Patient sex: F
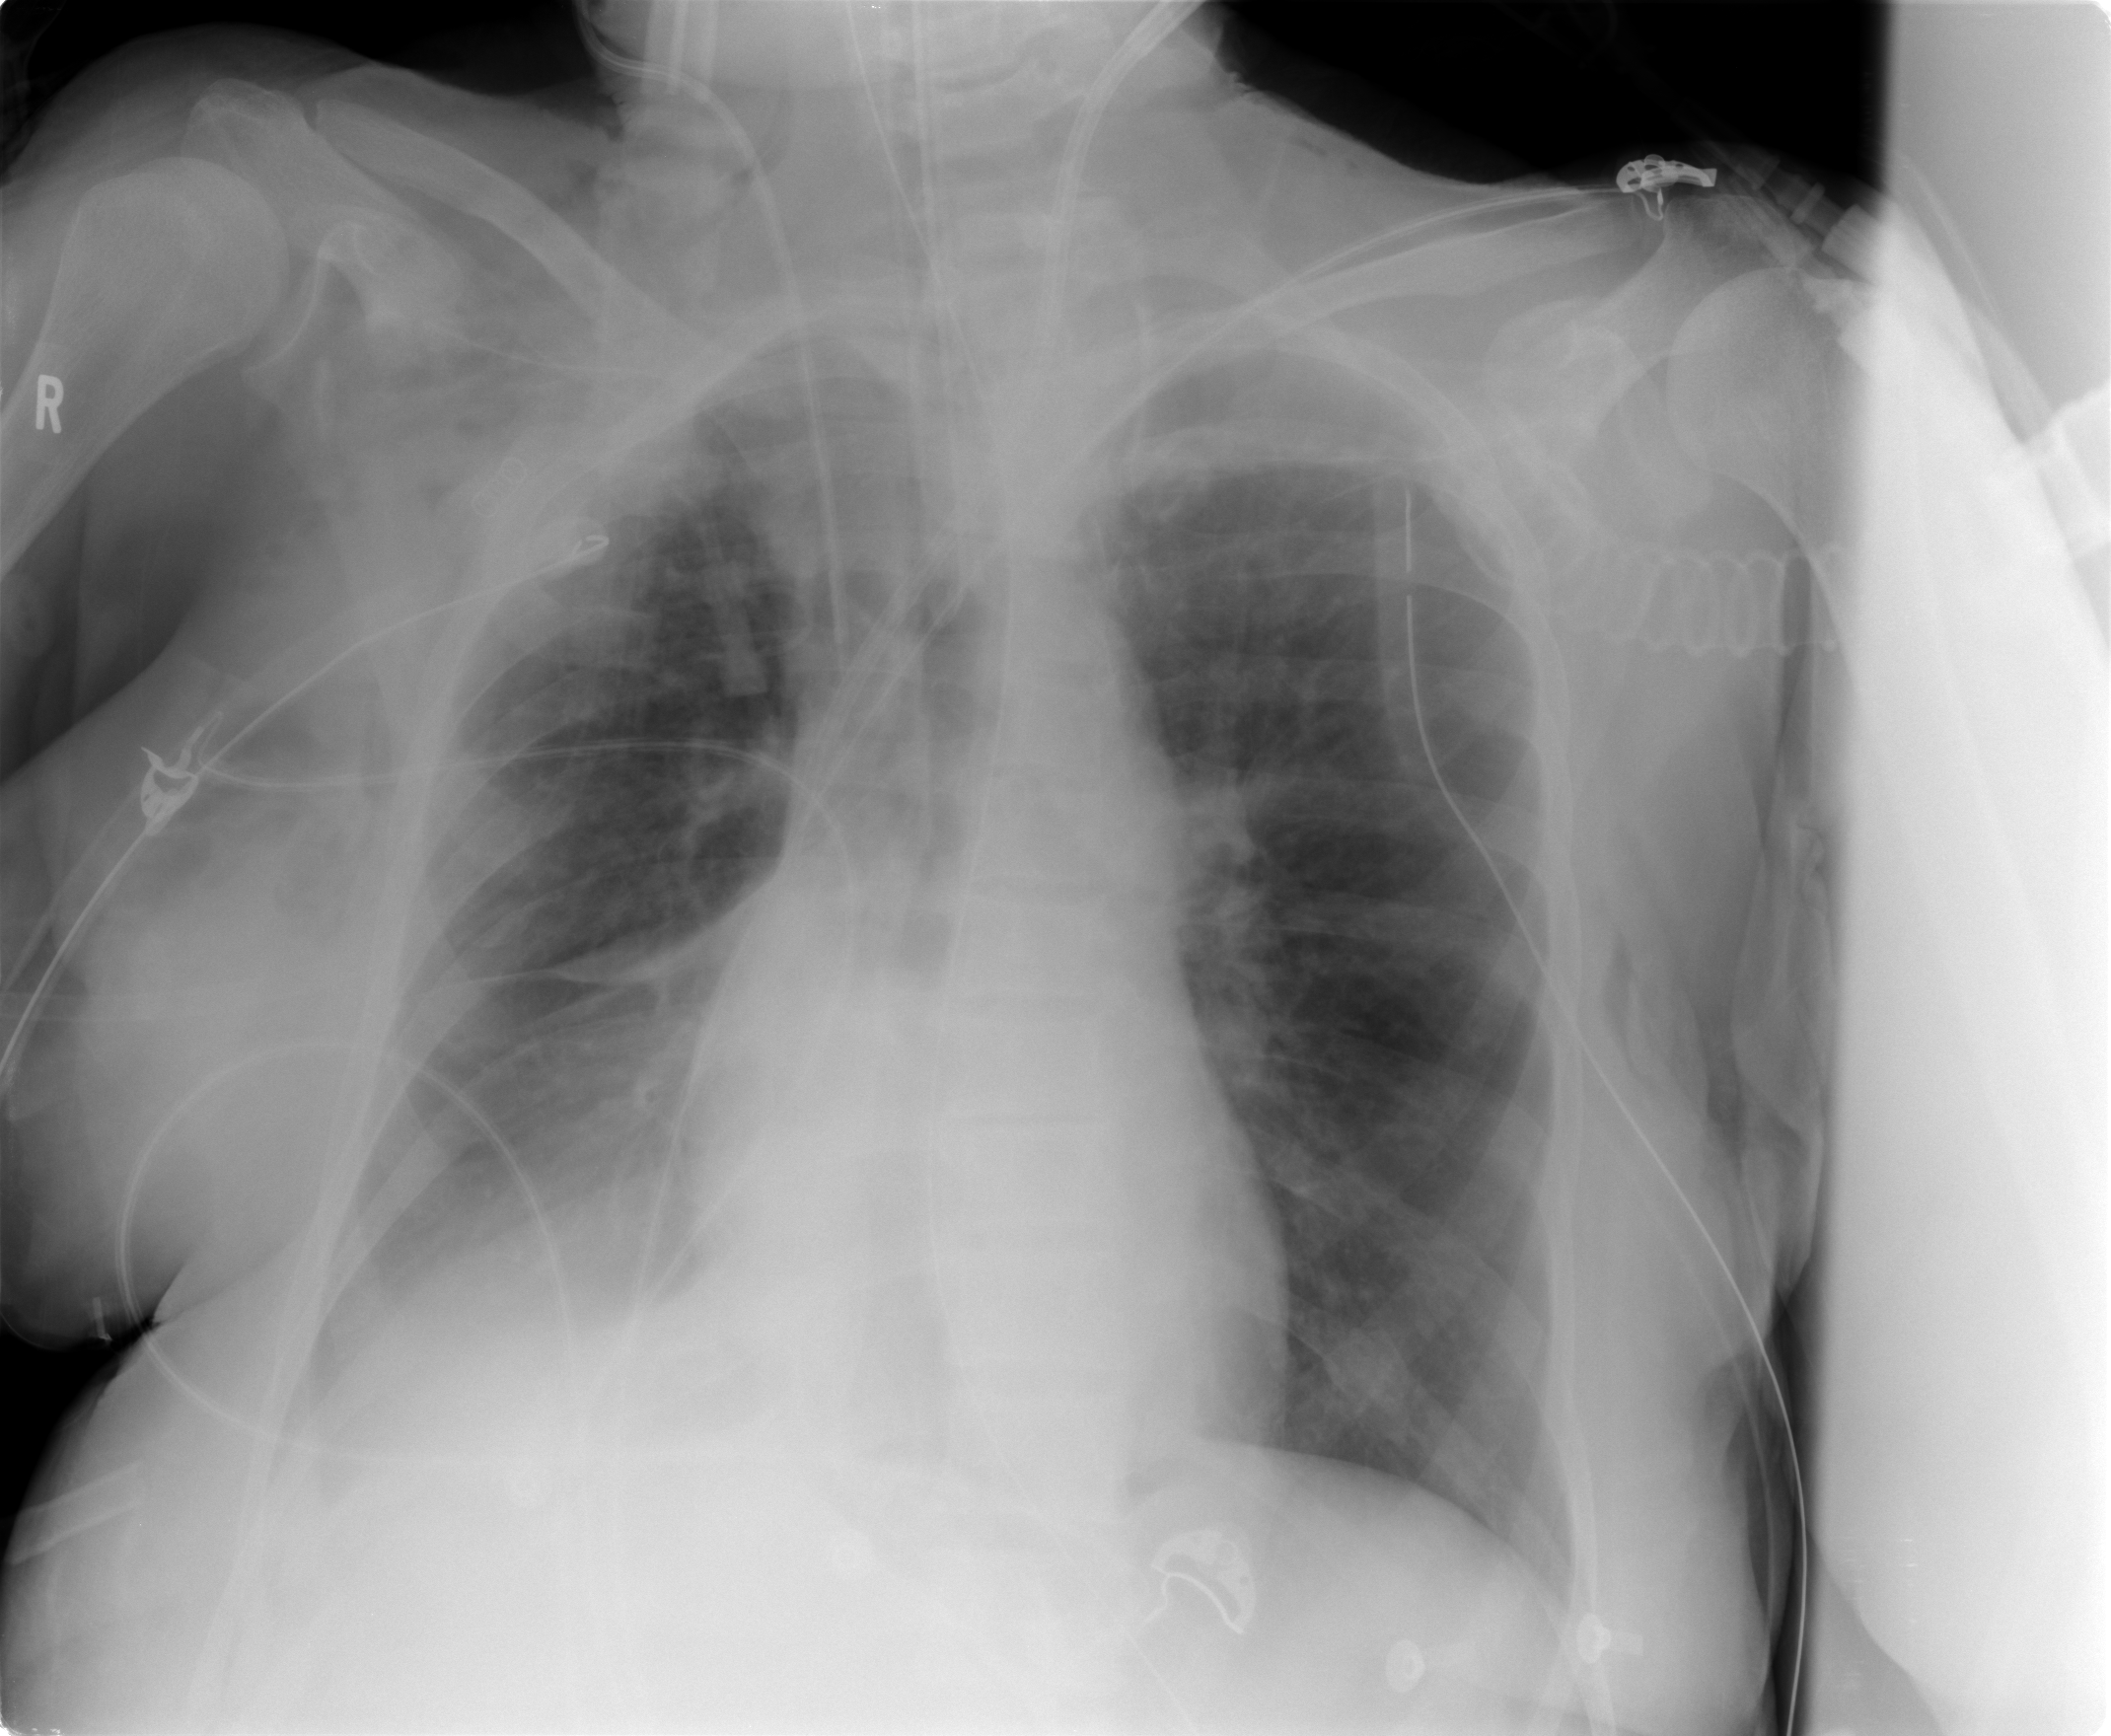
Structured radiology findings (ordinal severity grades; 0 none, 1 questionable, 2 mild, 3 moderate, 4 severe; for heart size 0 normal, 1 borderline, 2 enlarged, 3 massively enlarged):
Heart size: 0
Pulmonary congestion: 2
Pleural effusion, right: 3
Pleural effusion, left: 0
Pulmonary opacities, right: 1
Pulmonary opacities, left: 0
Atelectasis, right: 2
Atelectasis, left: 0